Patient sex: M
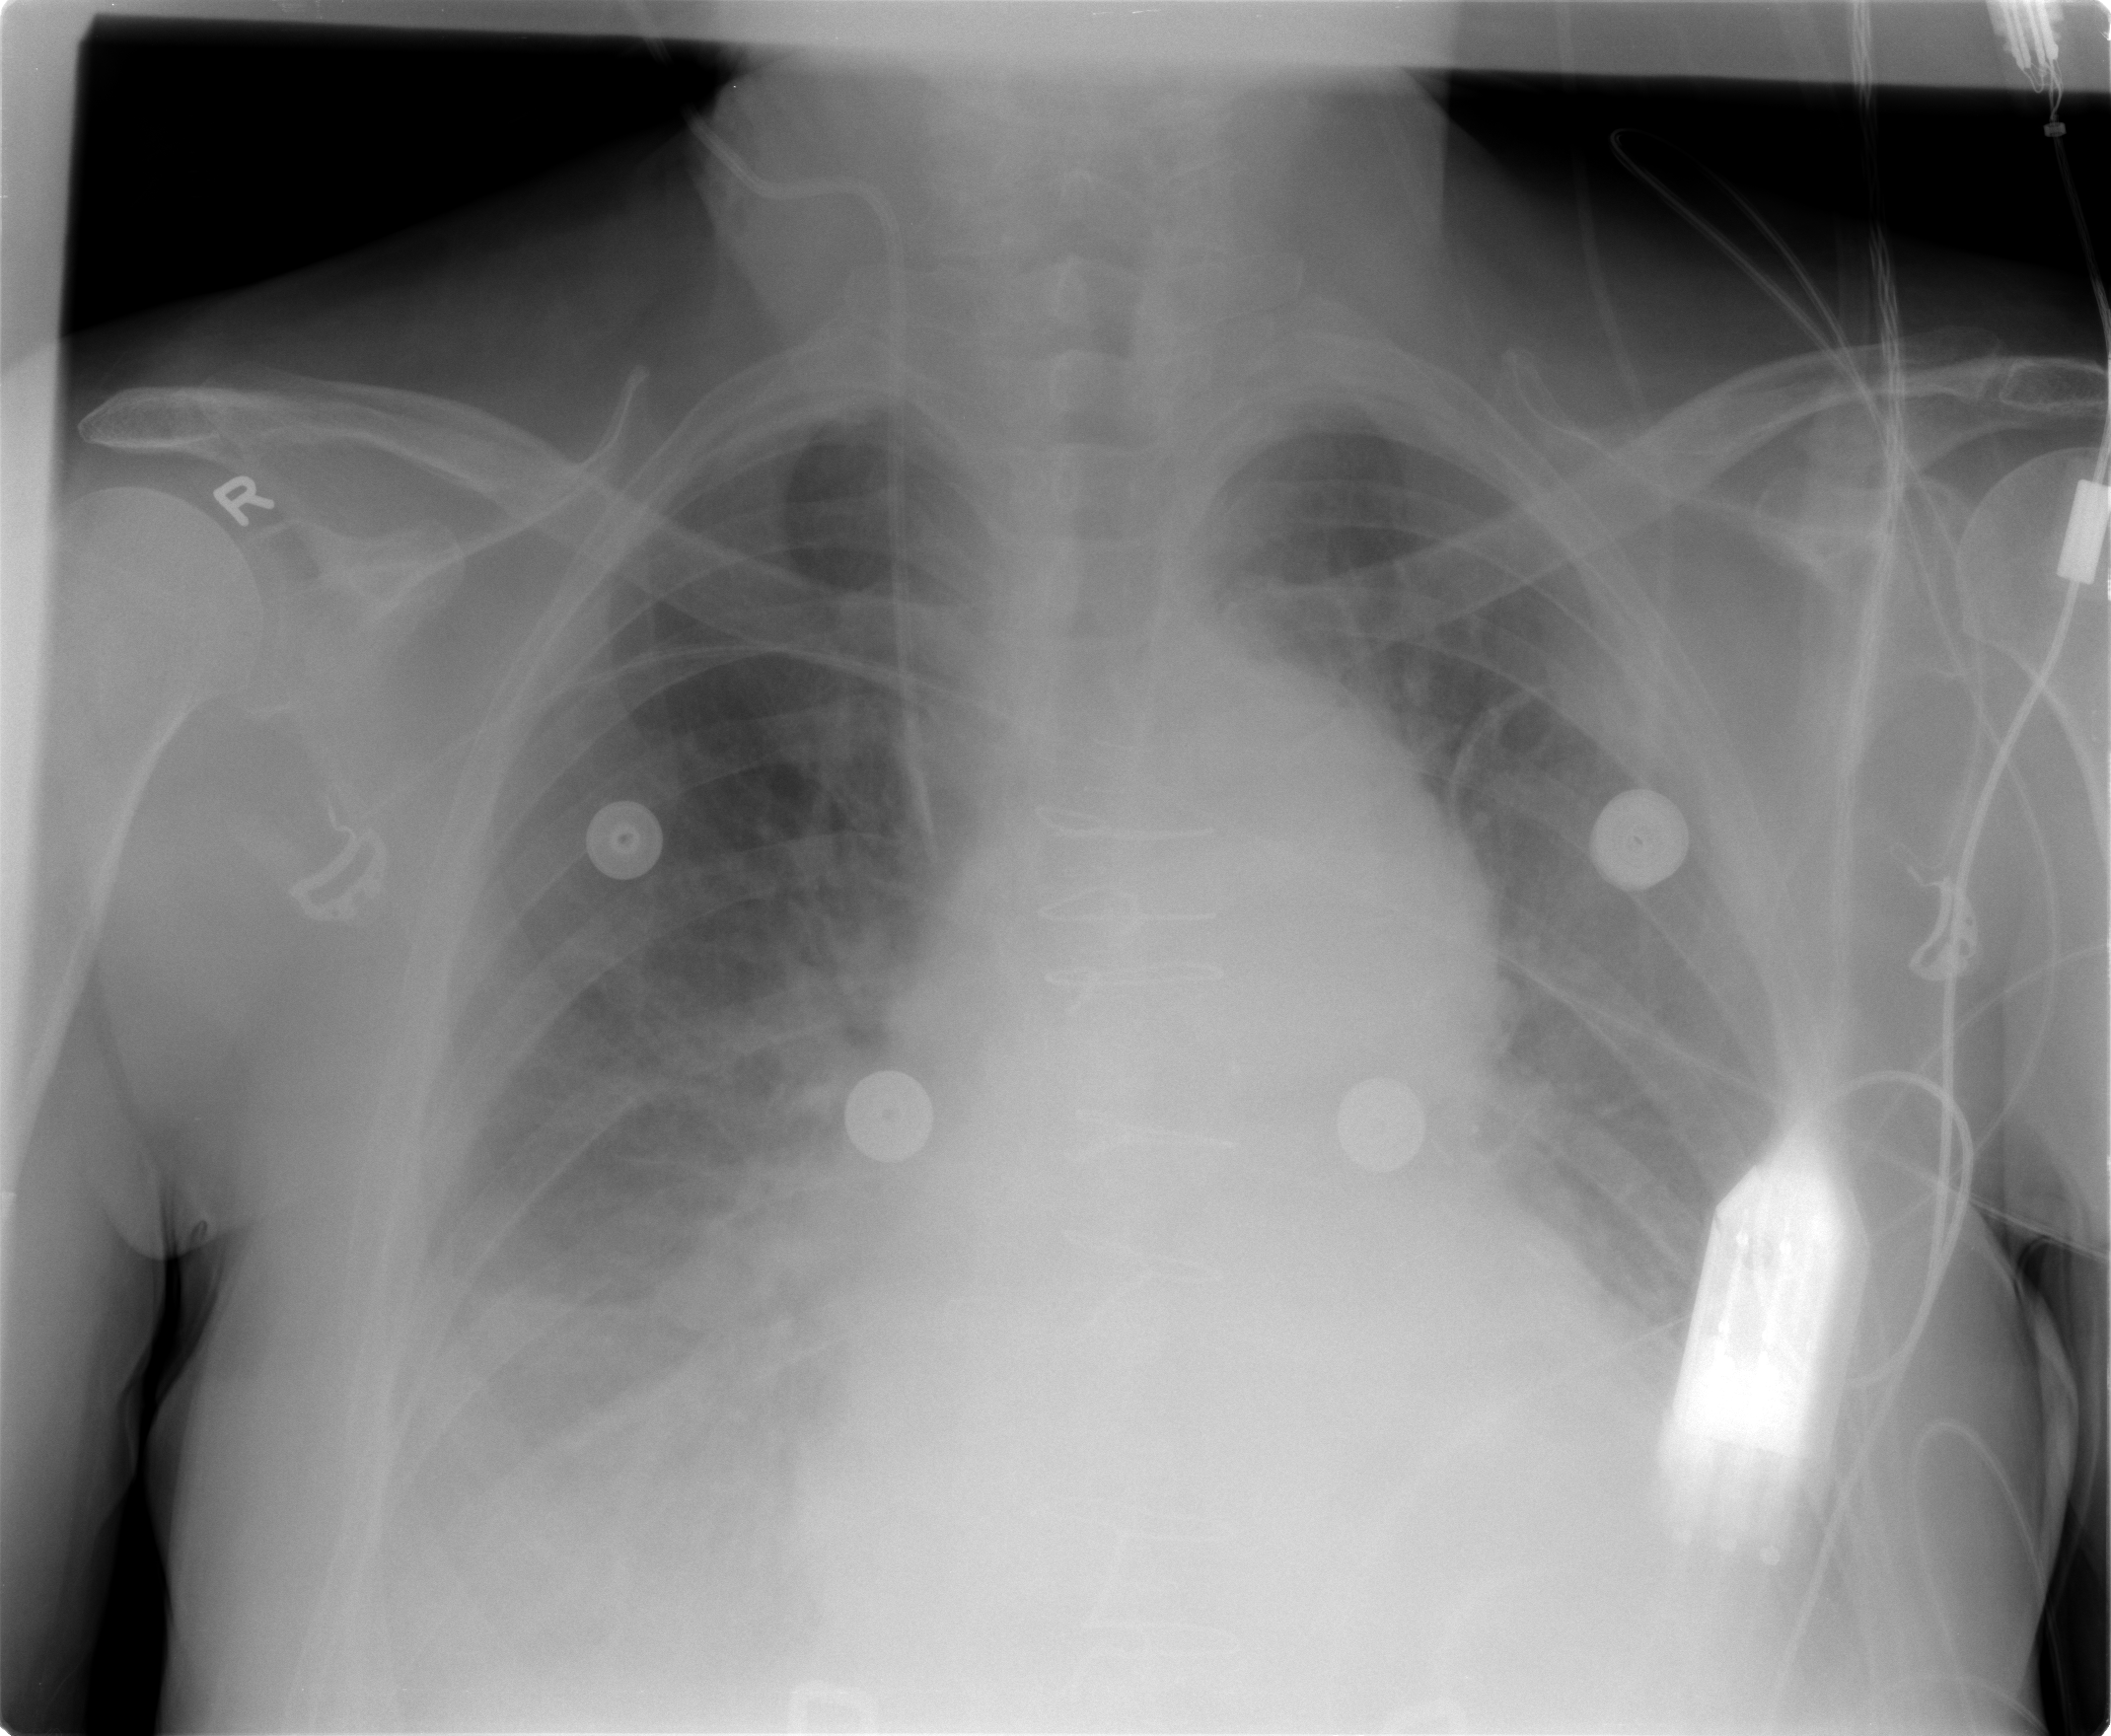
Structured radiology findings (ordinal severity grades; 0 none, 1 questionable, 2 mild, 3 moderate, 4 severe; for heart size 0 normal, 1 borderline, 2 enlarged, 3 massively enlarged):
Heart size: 2
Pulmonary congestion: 2
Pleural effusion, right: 3
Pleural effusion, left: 2
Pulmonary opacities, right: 0
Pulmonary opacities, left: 0
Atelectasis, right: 2
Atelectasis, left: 2